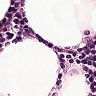
Metastatic tissue present: no